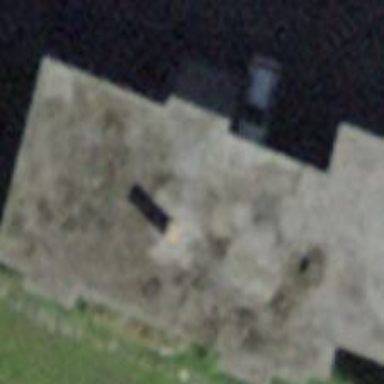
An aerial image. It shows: Flat-roofed building.